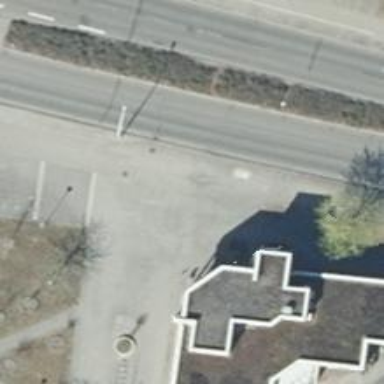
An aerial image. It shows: Pedestrian road.